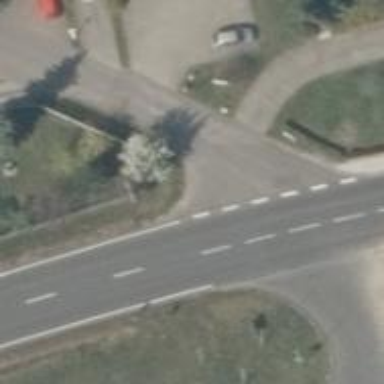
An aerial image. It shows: Road with "give way" sign.